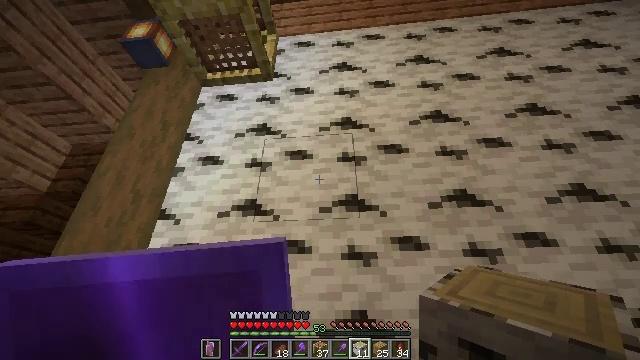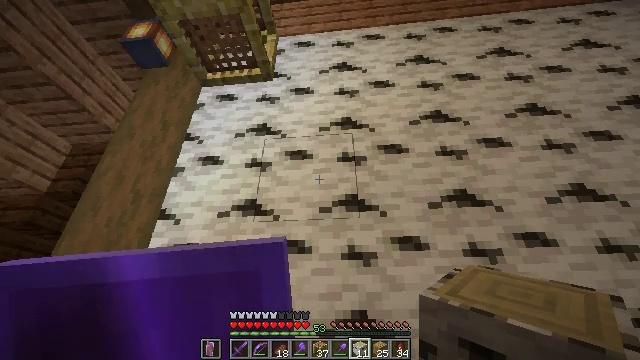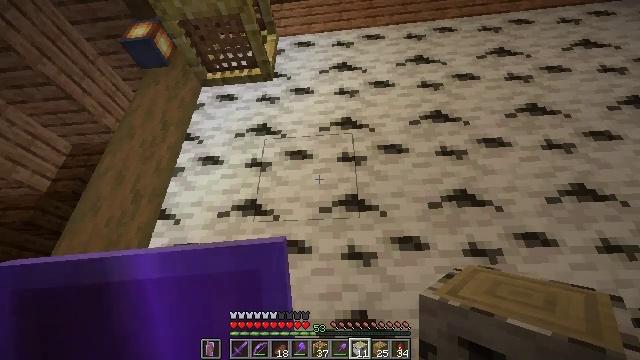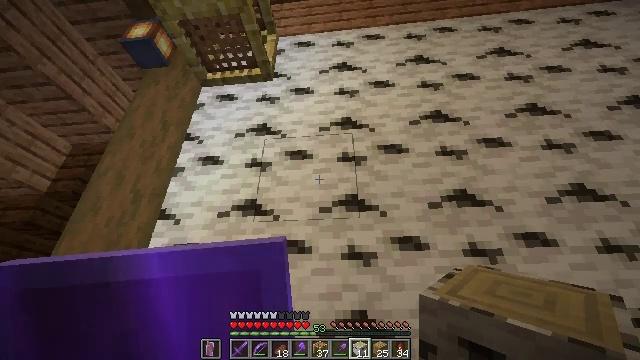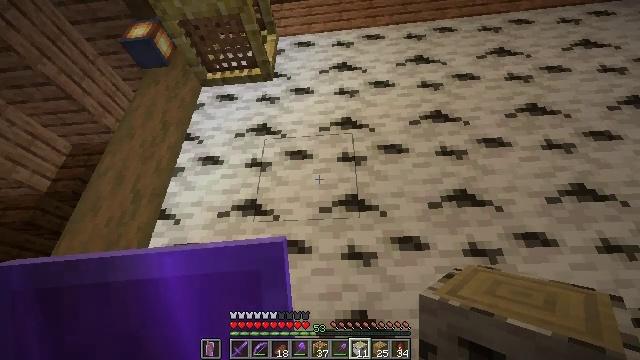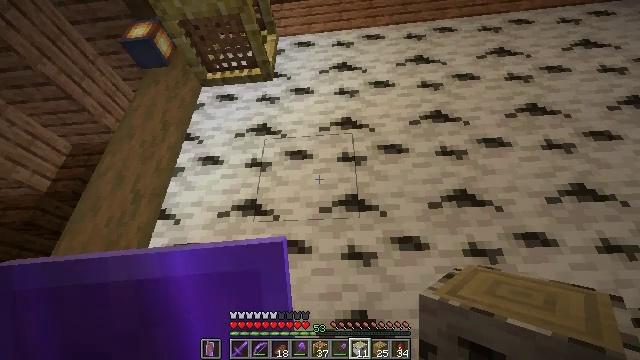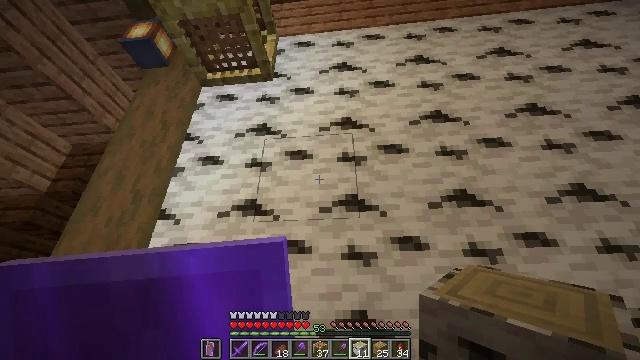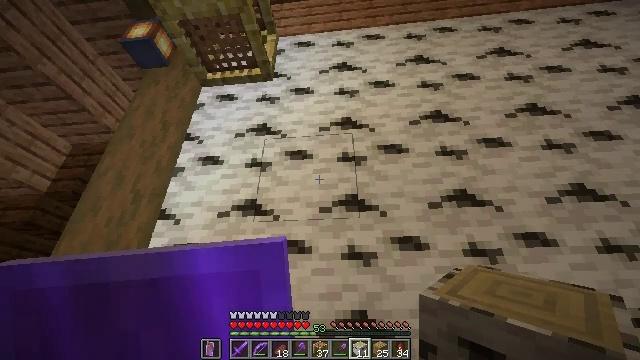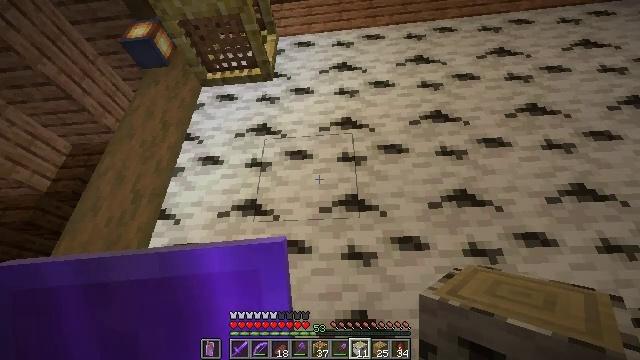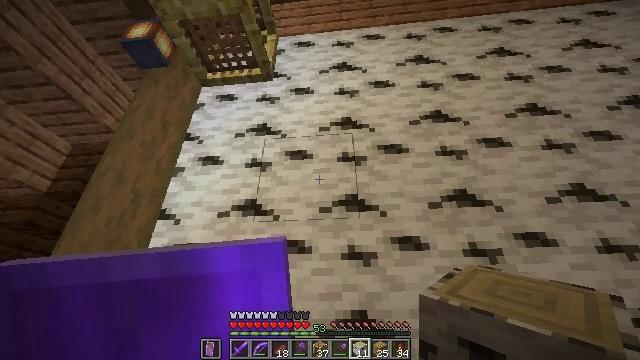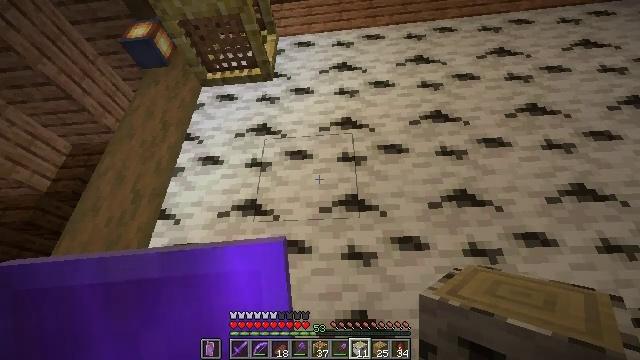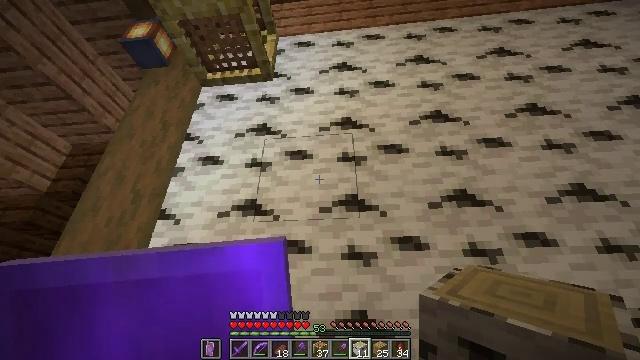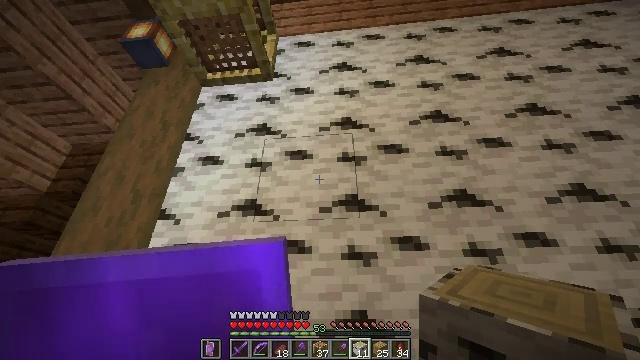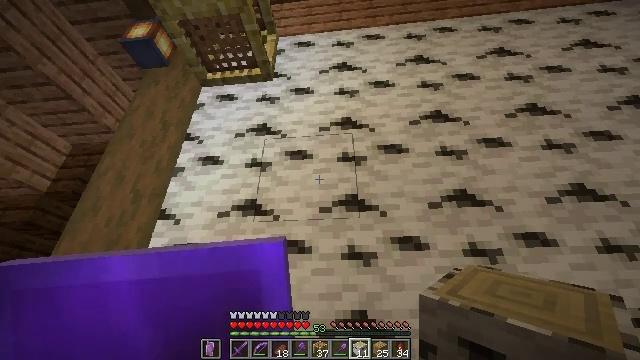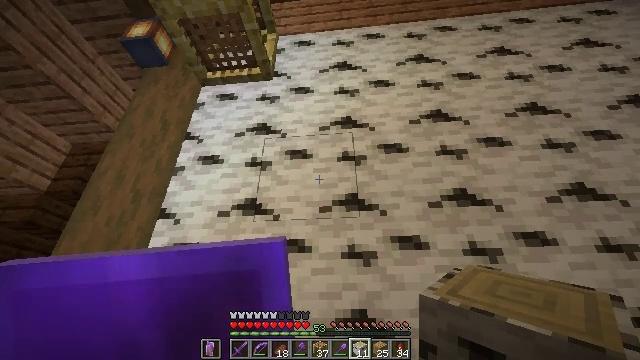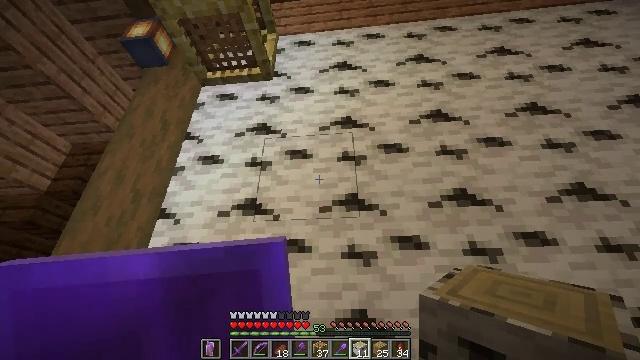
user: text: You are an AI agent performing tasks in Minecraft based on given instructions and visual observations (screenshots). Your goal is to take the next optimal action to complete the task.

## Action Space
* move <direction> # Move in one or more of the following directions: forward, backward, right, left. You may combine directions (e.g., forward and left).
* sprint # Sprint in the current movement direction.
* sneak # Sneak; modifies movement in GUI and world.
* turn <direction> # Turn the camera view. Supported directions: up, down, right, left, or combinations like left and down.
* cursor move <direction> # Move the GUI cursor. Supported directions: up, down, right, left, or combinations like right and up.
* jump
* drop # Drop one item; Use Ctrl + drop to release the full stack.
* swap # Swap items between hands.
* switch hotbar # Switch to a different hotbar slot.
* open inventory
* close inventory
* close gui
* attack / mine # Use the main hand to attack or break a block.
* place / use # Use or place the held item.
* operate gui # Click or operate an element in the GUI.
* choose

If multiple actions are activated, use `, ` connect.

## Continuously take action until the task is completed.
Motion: motion action
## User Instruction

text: Mine the birch log from the tree.
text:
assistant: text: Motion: no_op
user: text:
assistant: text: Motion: no_op
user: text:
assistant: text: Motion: no_op
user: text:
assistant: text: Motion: no_op
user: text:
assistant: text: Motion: no_op
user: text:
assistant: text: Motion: no_op
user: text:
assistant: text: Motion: no_op
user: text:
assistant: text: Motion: no_op
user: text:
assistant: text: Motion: no_op
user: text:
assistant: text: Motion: no_op
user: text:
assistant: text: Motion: no_op
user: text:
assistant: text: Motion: no_op
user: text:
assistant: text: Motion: no_op
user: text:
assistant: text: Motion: no_op
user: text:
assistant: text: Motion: no_op
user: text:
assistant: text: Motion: no_op
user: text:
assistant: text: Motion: no_op
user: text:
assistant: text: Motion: no_op
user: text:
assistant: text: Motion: no_op
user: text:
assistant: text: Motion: move left
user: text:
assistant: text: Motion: move left
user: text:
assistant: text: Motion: move left
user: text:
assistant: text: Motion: move left
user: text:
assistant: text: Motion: no_op
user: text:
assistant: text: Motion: no_op
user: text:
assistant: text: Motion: turn right
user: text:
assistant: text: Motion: turn right and down
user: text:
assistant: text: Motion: turn right and down
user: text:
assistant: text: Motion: turn right and down
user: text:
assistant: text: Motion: turn right